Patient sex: M
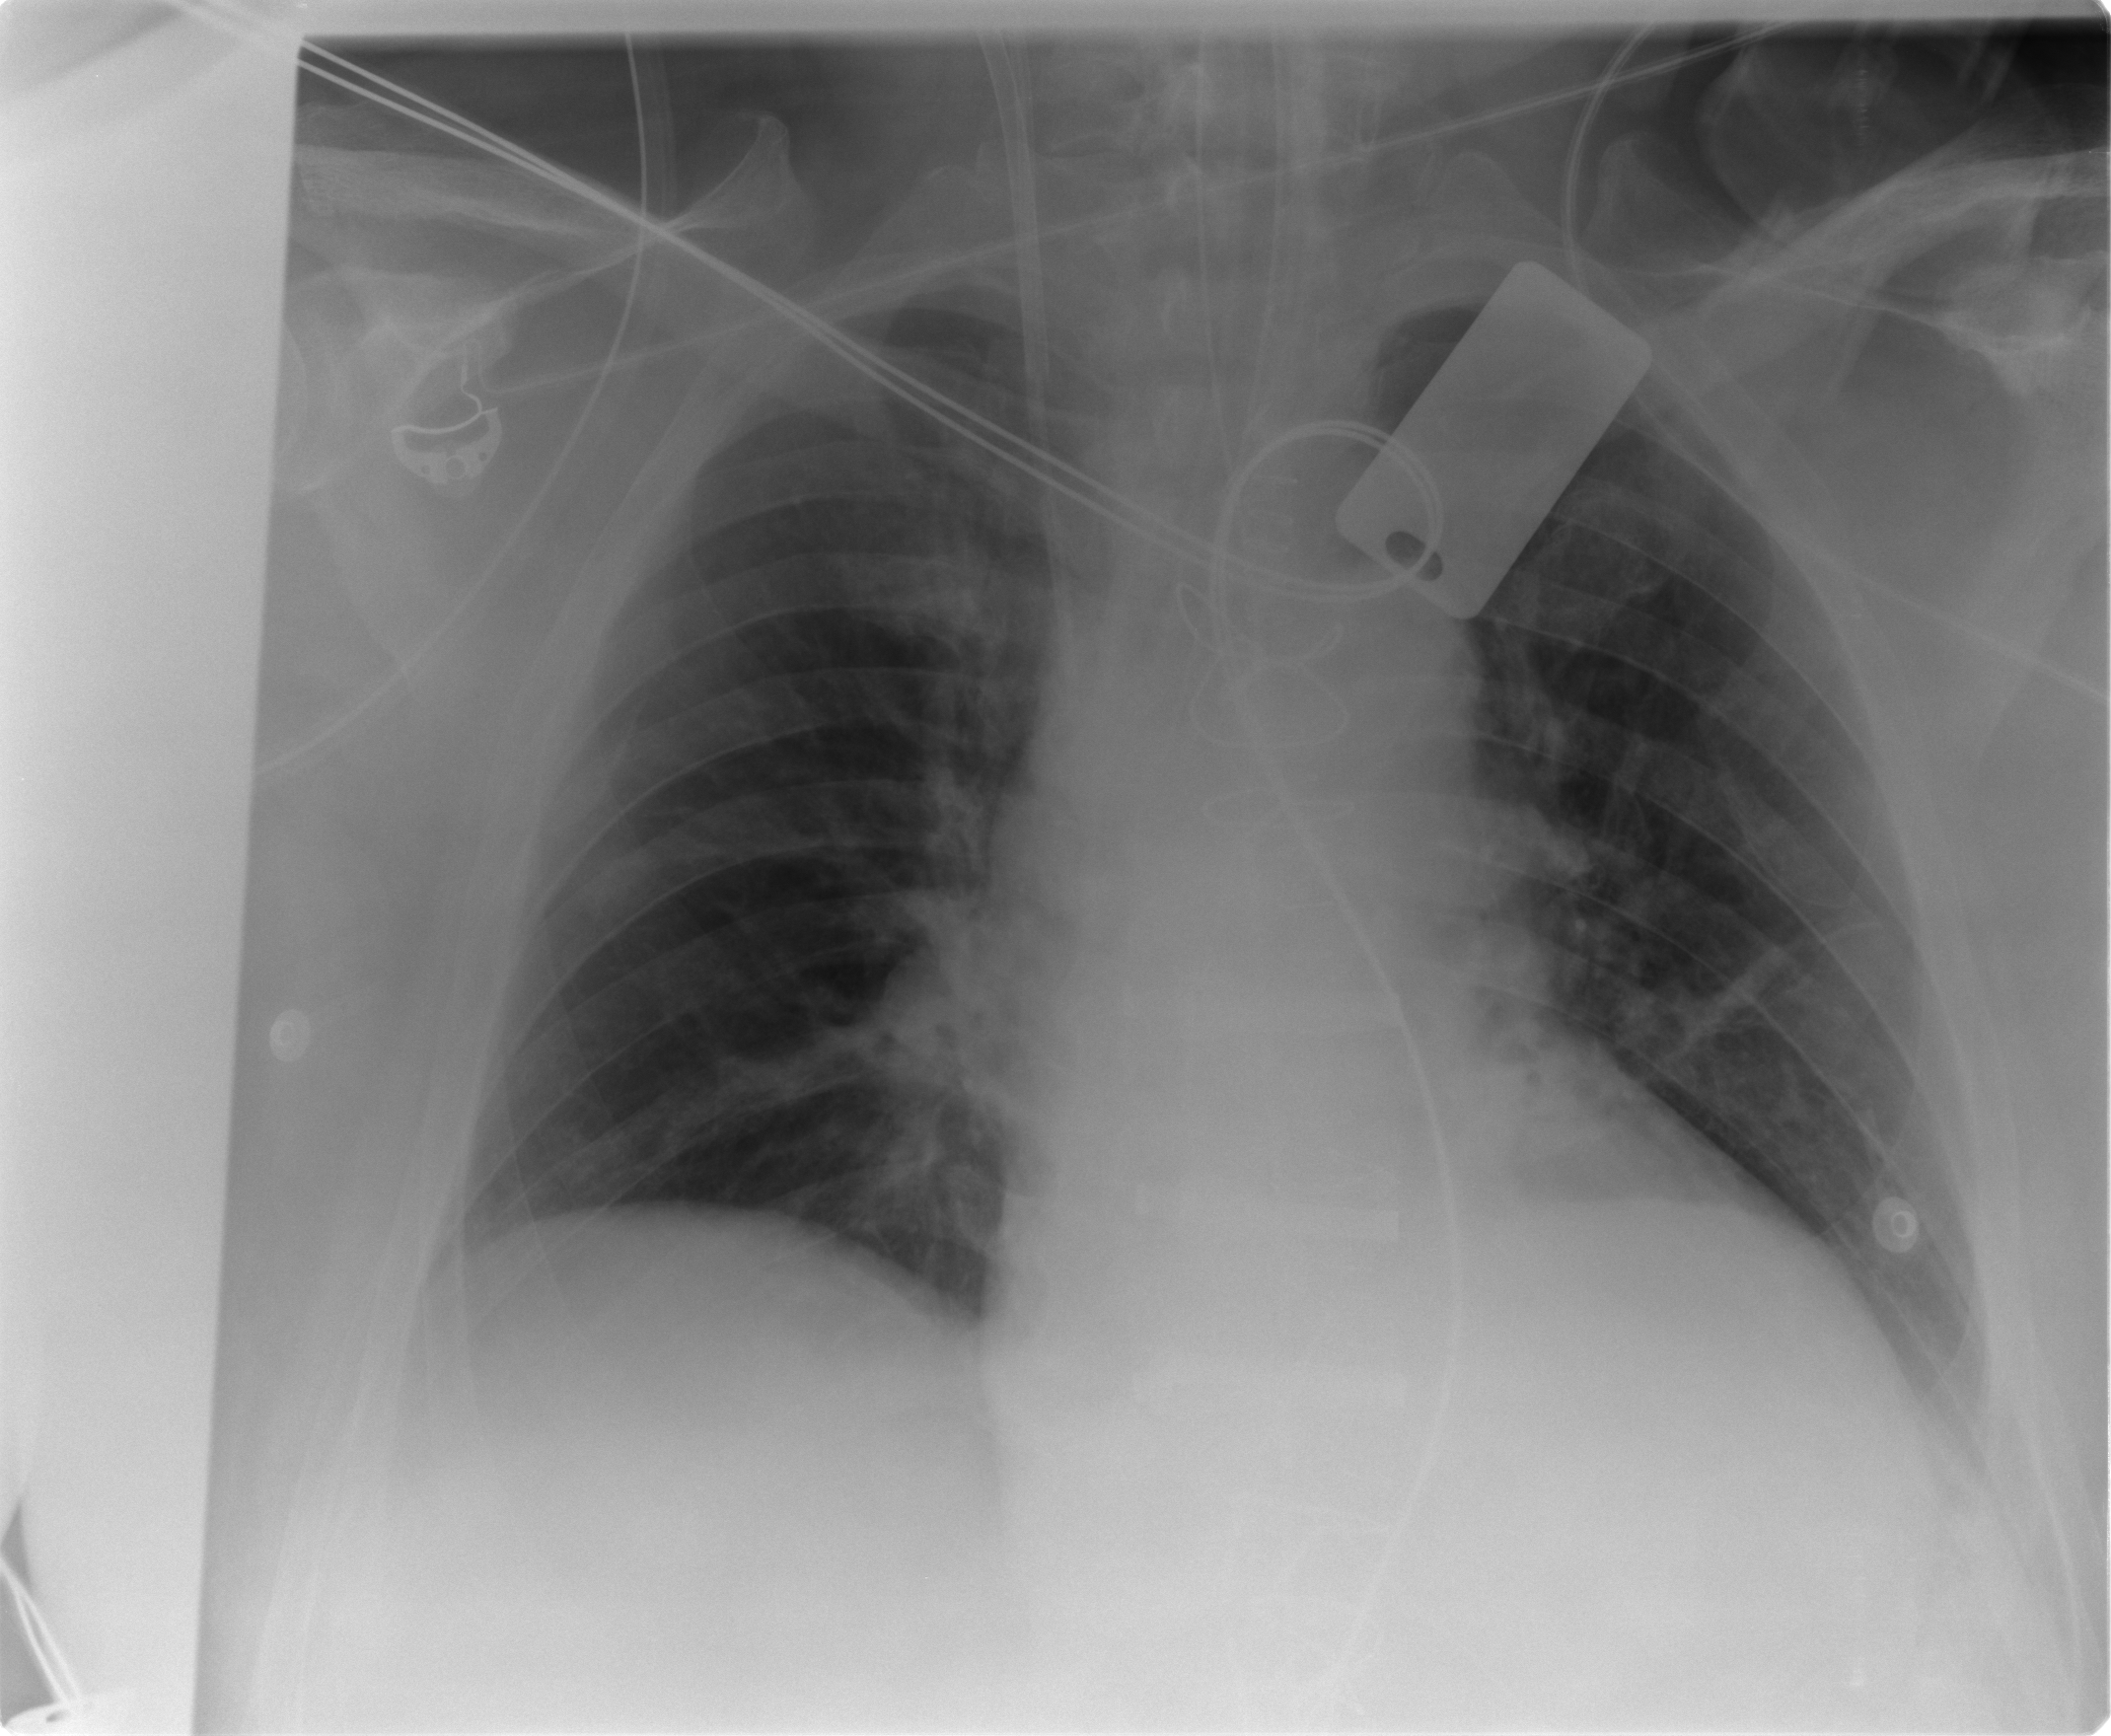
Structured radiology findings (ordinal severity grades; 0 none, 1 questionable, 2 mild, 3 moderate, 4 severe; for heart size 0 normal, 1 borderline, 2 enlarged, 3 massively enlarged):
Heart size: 0
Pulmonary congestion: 1
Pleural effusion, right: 0
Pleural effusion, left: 0
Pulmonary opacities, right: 1
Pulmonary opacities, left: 0
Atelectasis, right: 2
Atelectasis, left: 1